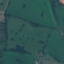
Label: Pasture